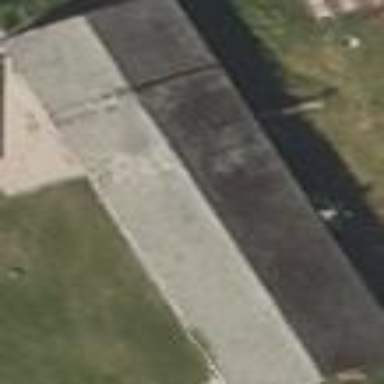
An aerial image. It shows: Shed.